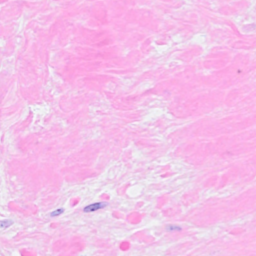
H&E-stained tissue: Breast